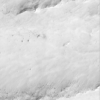
Label: not_dusty